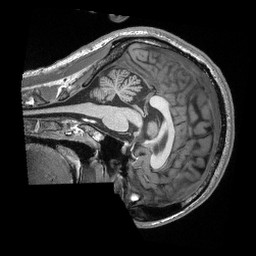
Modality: T1w
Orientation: sagittal
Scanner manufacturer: siemens
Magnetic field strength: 3 T
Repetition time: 2.3 s
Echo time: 0.00308 s